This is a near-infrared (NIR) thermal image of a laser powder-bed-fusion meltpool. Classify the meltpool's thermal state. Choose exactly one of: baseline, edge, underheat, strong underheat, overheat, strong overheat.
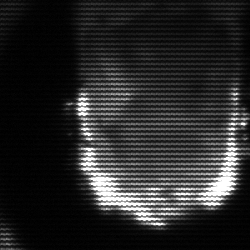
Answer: baseline